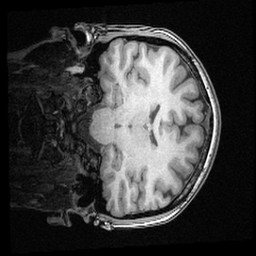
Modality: T1w
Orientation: coronal
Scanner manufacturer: ge
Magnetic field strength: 3 T
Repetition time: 0.008572 s
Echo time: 0.003384 s